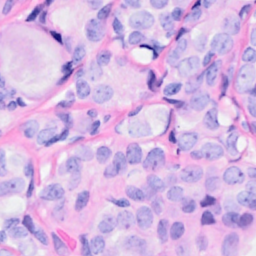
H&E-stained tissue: Breast